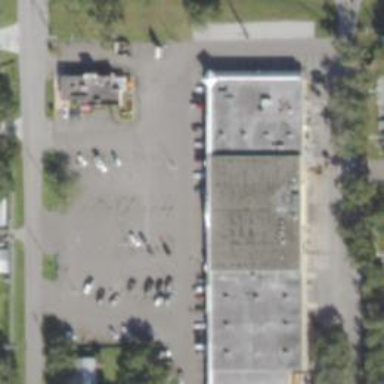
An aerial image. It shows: Supermarket.